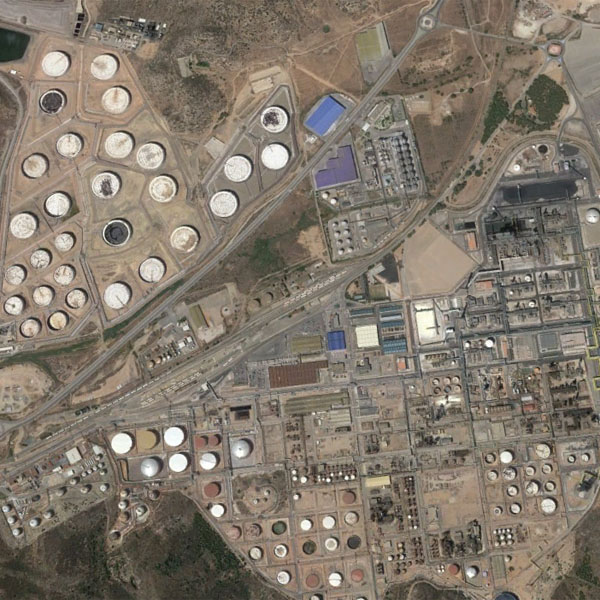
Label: StorageTanks